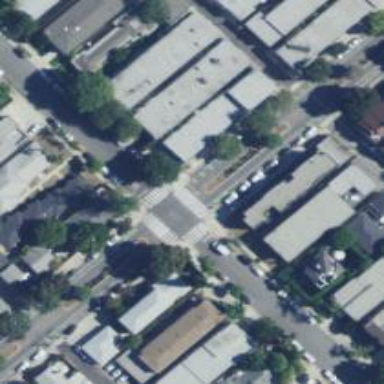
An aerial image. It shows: Marked crossing with zebra markings on the road.